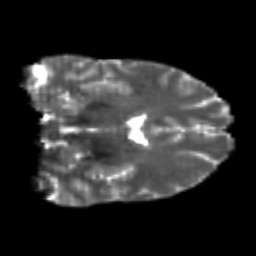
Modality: T2w
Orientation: coronal
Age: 22
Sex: male
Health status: healthy
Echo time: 0.074 s